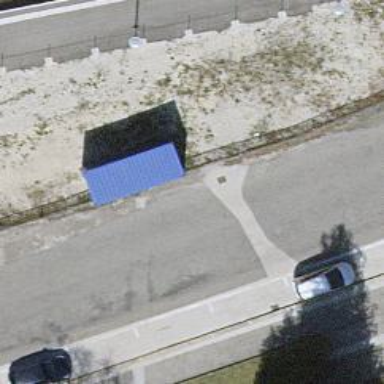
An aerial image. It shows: Shed designated as bicycle parking facility.